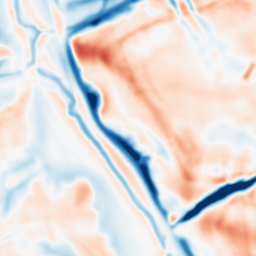
Category: multiscale
Decomposition family: dog
Decomposition parameters: sigma_low: 2
sigma_high: 10
Upsampling method: bicubic
Upsampling parameters: scale: 4
Upsampling scale: 4